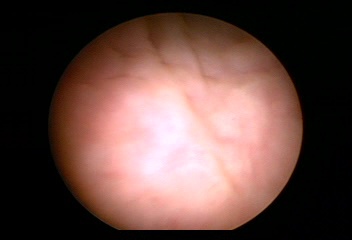
Modality: WLC
Class: Normal mucosa
Bladder cancer association: No